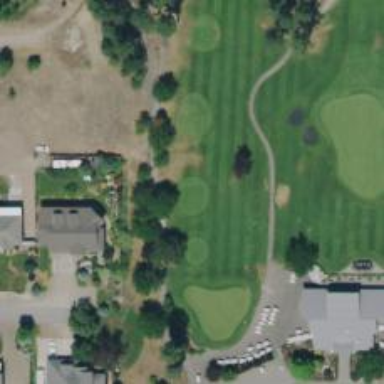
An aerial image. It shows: Golf tee.